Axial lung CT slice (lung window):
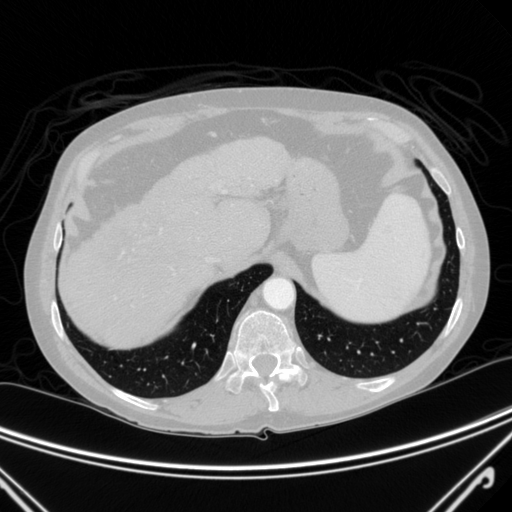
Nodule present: no